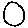
Label: circle